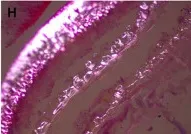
Polarized microscope image. With very characteristic birefringence as evidence of plant foreign material (H&E, 200x).
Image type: medical_photograph (other_medical_photograph)